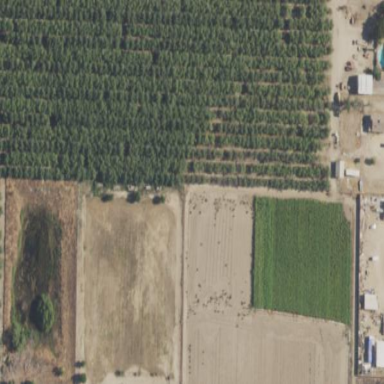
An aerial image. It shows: Almond orchard with rows of almond trees.